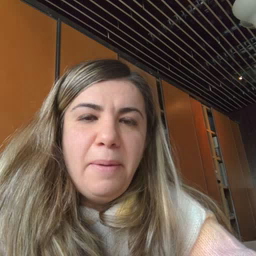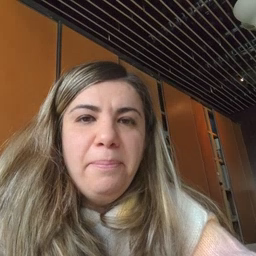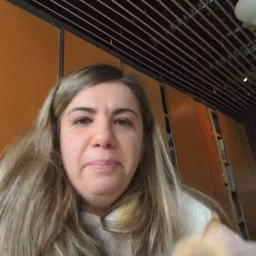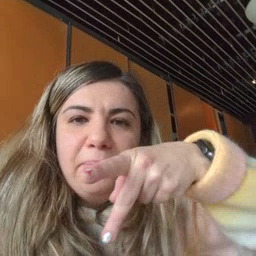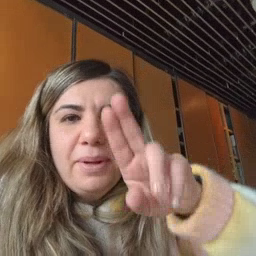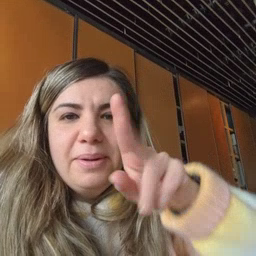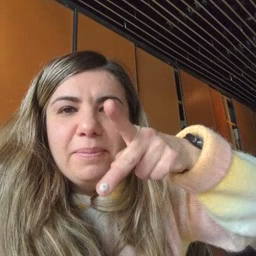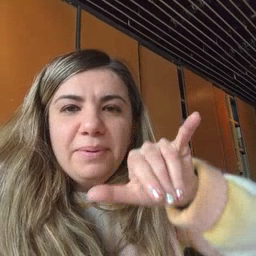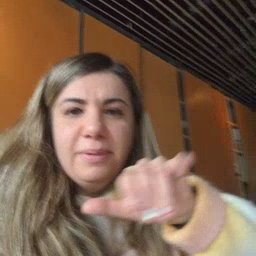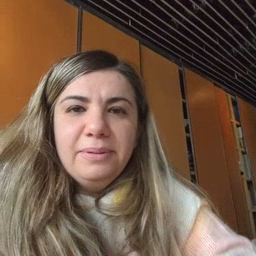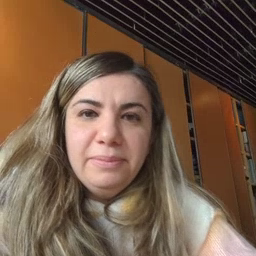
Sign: puppy